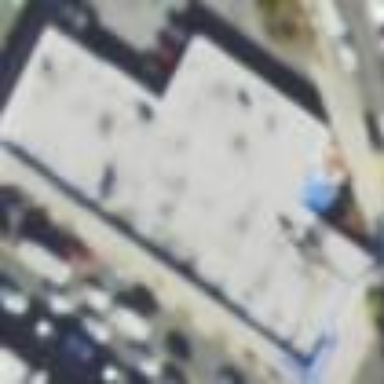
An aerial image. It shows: Retail building.